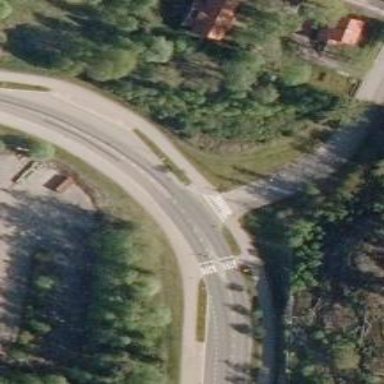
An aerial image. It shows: Uncontrolled road crossing.